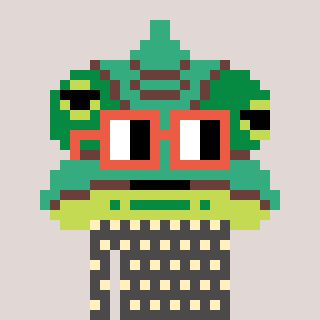
a pixel art character with square orange glasses, a chameleon-shaped head and a grayscale-colored body on a warm background